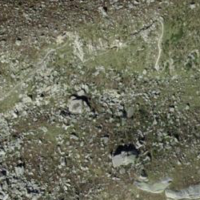
EUNIS habitat code: 26
Species observed at this site:
Parnassia palustris